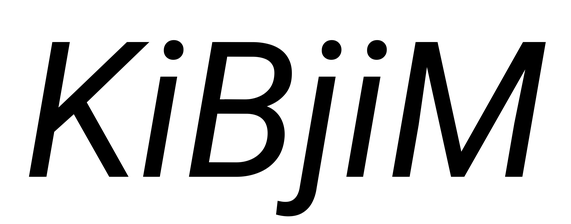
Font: Roboto-Italic_Italic